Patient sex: F
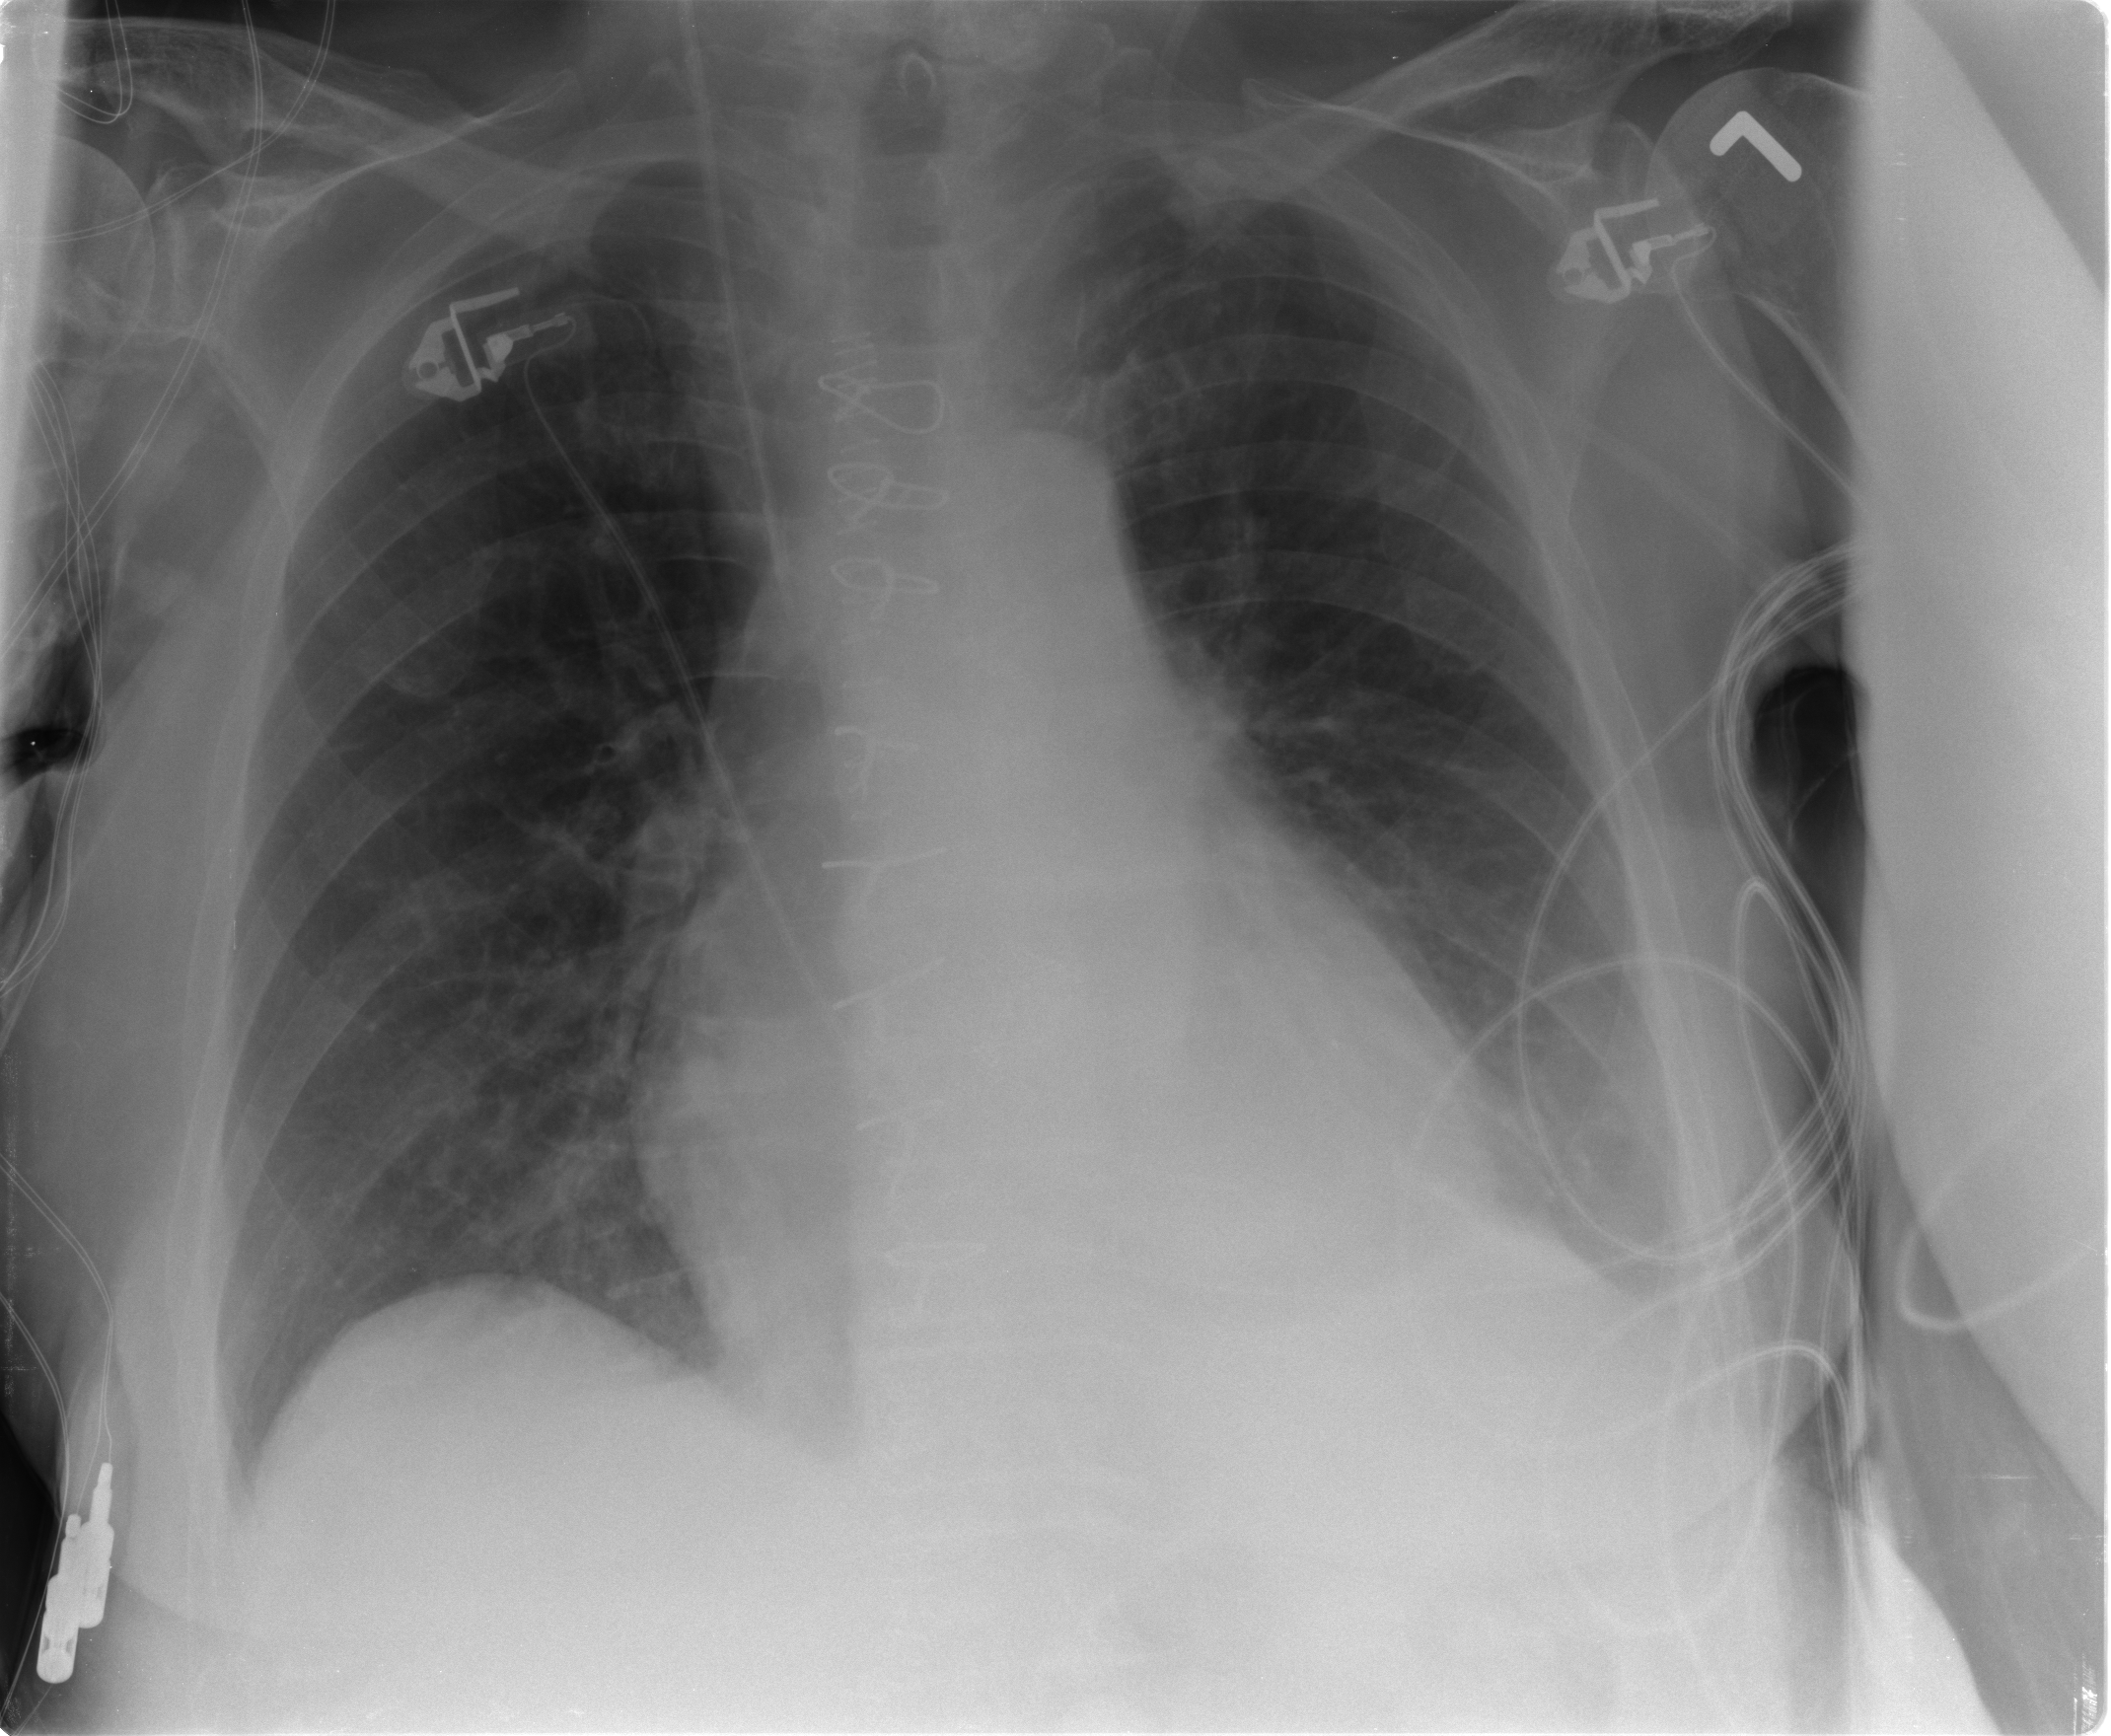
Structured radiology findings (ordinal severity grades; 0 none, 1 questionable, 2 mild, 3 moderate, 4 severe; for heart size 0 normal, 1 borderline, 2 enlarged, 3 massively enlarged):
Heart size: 0
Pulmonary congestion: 0
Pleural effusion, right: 0
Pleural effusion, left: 0
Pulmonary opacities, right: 0
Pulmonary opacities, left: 0
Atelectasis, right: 0
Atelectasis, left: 2